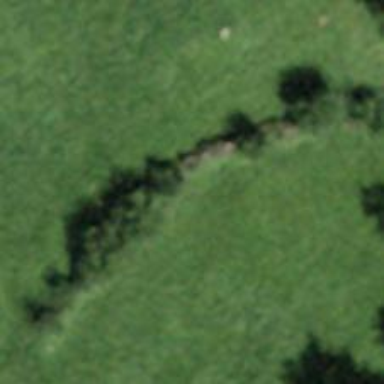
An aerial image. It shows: Dry stone wall barrier.